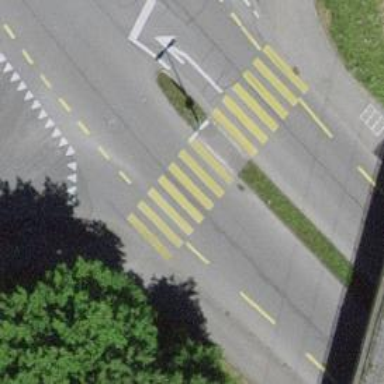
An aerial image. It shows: Marked crossing with zebra crossing. There is island at the crossing.